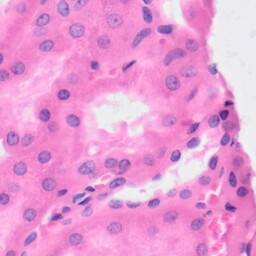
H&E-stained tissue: Kidney